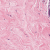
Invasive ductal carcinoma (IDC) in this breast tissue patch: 0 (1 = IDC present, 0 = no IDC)